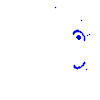
Particle: proton